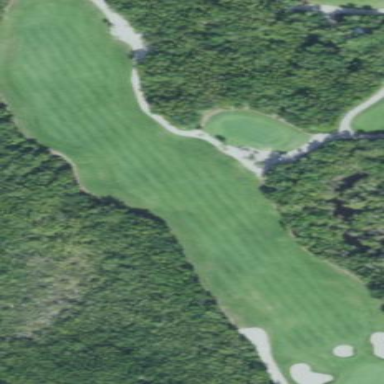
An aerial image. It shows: Grassy area designated as golf fairway.